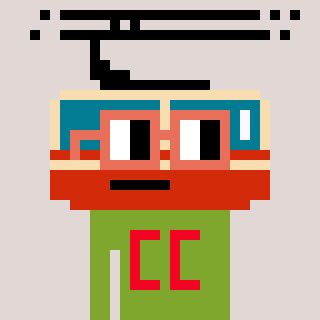
a pixel art character with square orange glasses, a tram wagon-shaped head and a slimegreen-colored body on a warm background